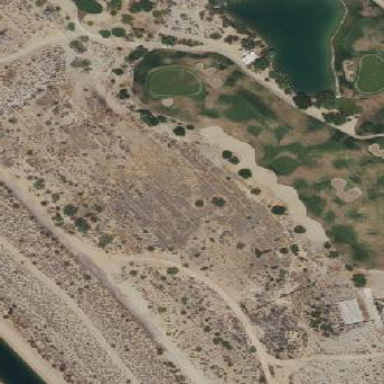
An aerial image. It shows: Scenic golf fairway.